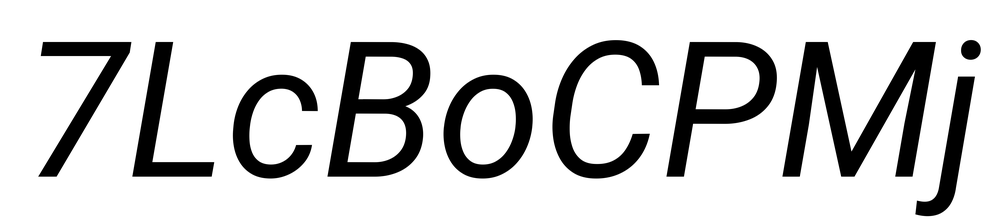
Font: Roboto-Italic_Italic